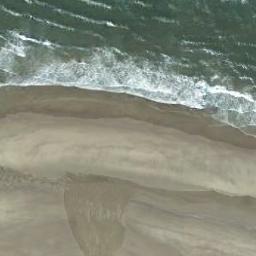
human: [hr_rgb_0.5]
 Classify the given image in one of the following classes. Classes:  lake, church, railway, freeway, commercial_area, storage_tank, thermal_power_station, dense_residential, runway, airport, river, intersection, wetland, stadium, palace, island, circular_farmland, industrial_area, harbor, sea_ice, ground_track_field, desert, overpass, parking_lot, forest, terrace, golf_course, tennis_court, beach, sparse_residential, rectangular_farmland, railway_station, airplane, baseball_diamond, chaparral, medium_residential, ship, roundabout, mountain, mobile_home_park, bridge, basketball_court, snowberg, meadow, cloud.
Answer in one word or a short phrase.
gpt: beach